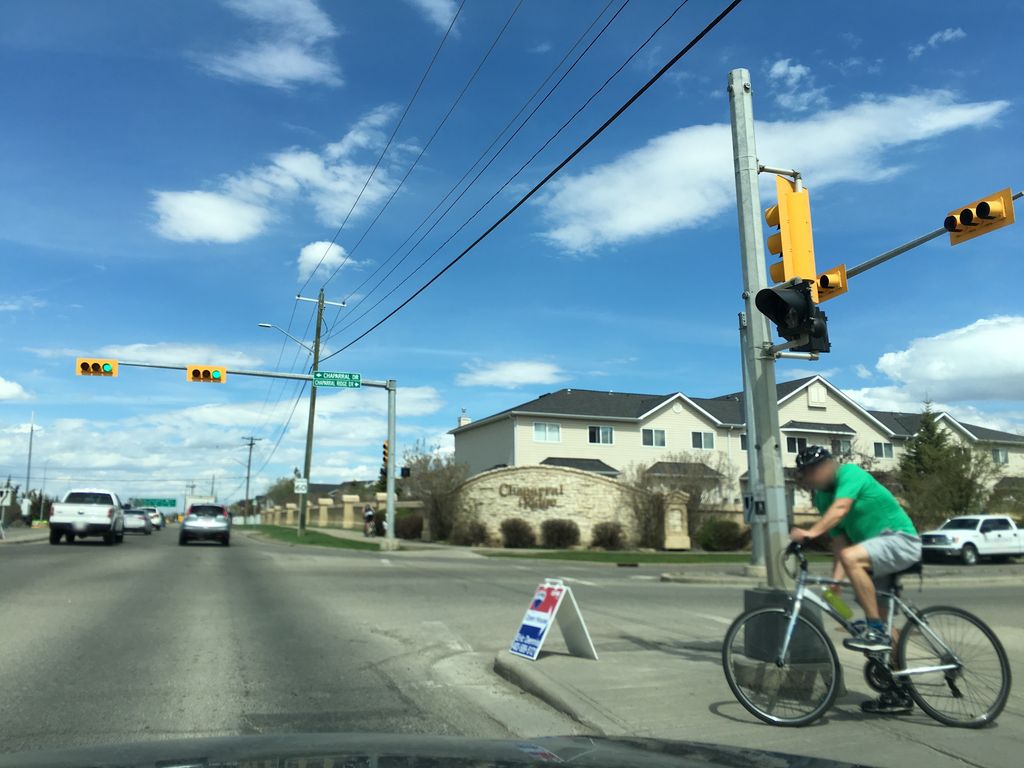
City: calgary